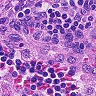
Metastatic tissue present: no